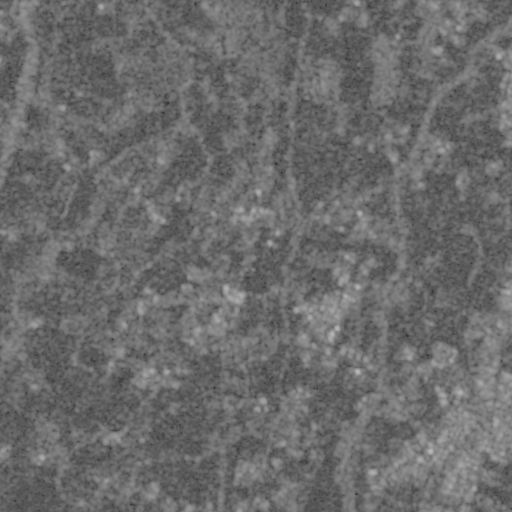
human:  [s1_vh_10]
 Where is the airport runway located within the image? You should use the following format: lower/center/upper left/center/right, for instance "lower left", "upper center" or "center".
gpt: The airport runway is located in the upper center of the image.
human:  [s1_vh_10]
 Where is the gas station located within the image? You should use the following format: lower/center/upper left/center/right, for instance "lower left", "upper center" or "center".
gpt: The gas station is located in the lower right of the image.
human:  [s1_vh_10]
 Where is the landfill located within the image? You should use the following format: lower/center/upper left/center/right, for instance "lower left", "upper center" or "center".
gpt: There is no landfill in the image.

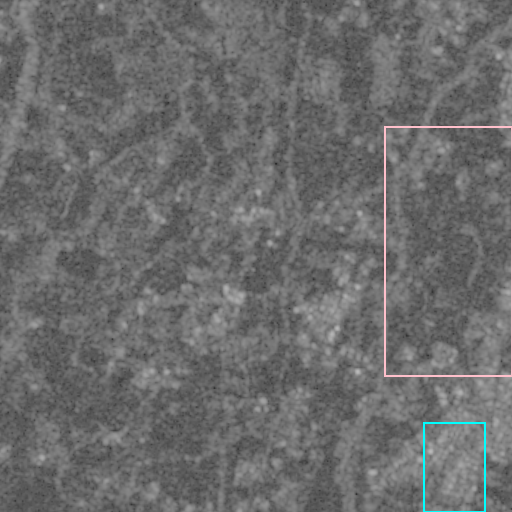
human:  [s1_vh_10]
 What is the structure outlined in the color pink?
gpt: The structure outlined in pink is a crop field.
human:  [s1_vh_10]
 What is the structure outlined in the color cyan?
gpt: The structure outlined in cyan is a park.
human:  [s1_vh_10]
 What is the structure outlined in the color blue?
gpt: There is no blue outline.